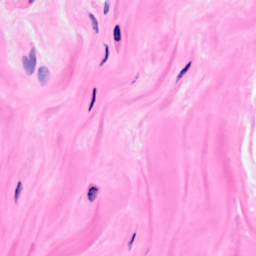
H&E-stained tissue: Breast